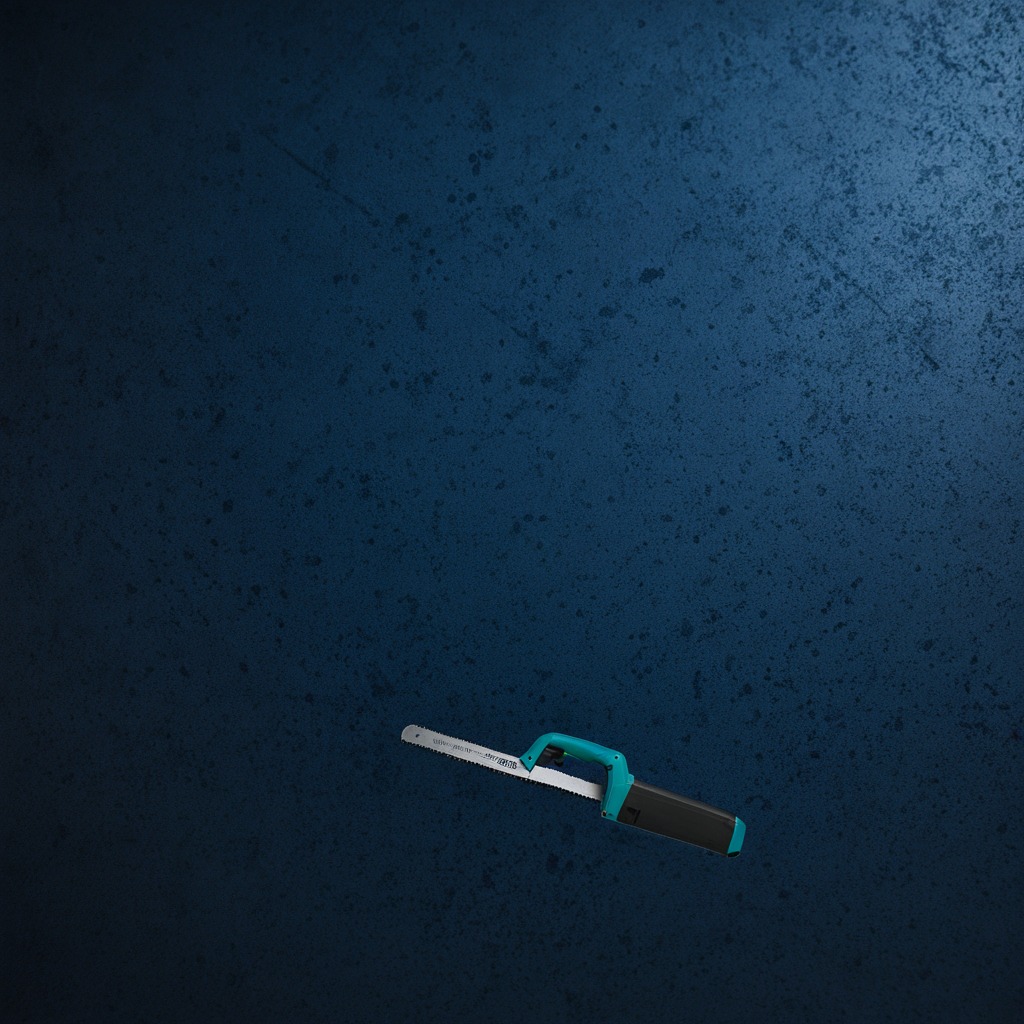
A metal saw is lying on a granite tabletop.